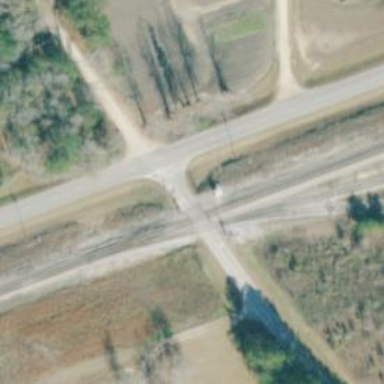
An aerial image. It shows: Level crossing on the railway with lights.